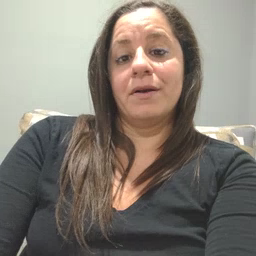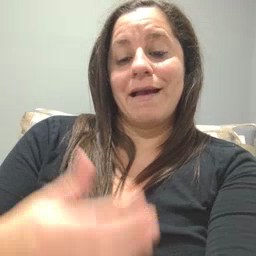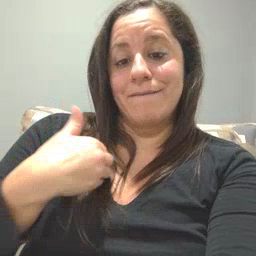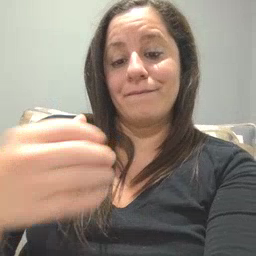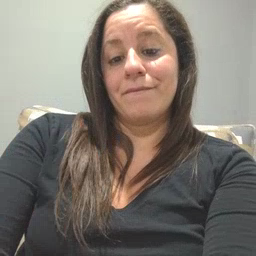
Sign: have